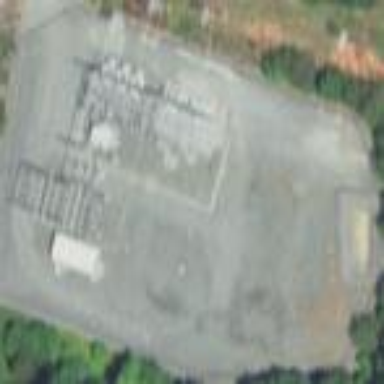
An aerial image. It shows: Distribution level power substation surrounded by fence.